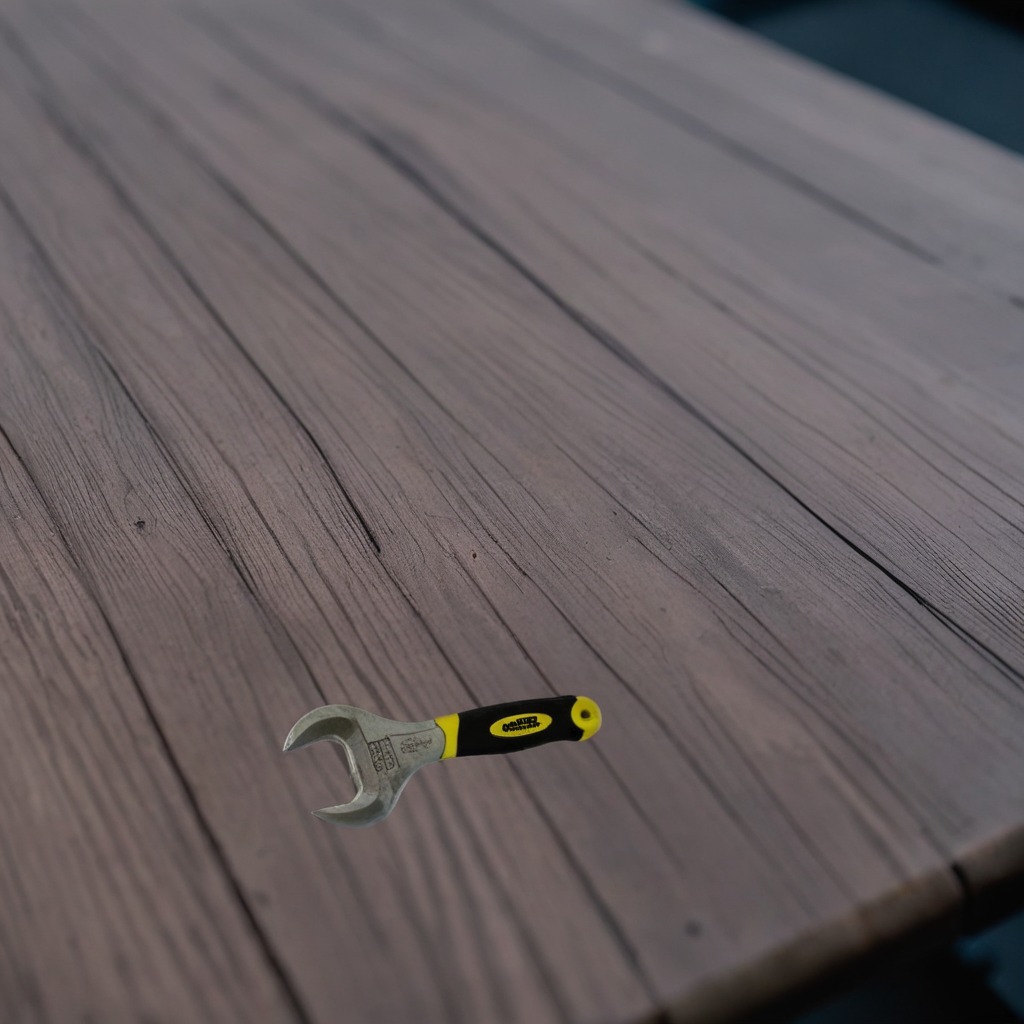
An old wrench is lying on the table in the garage.